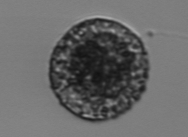
Label: Vicicitus_globosus